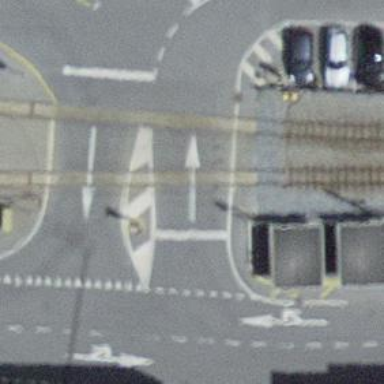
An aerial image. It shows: Level crossing on the railway with lights.